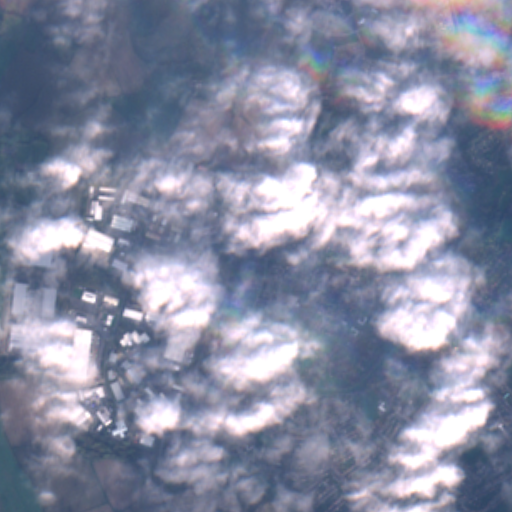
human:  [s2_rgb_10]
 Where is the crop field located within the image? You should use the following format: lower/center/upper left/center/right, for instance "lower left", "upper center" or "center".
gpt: The crop field is located in the lower left of the image.
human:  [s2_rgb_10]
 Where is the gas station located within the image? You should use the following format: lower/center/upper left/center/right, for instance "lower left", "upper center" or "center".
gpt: The gas station is located in the lower center of the image.
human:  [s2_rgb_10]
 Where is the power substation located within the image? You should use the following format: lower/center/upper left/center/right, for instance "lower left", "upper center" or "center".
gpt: The power substation is located in the lower of the image.
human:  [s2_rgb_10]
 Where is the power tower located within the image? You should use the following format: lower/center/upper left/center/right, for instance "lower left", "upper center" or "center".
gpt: The power tower is located in the left of the image.
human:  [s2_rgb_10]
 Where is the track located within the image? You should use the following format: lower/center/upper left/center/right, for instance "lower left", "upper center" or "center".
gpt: The track is located in the upper left of the image.
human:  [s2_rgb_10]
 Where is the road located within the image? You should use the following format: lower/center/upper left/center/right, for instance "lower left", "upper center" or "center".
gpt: There is no road in the image.